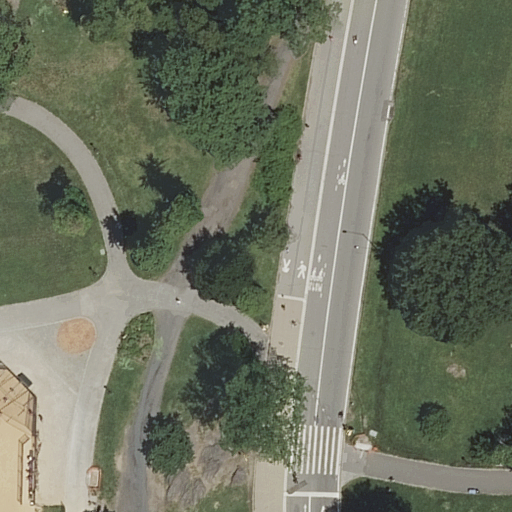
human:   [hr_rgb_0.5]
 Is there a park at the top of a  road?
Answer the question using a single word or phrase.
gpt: yes

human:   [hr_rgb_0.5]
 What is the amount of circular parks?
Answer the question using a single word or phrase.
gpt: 0

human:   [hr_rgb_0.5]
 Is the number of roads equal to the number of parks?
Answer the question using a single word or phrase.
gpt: no

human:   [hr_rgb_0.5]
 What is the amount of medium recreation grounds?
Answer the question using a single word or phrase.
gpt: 0

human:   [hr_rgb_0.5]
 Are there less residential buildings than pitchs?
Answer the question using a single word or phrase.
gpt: yes

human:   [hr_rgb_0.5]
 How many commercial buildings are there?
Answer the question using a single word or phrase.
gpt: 0

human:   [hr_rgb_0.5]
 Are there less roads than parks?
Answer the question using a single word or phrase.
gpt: no

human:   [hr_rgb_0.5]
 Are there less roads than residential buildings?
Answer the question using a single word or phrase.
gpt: no

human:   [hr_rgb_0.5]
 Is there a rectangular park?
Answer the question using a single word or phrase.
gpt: yes

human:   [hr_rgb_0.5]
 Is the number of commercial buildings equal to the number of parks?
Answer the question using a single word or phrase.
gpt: no

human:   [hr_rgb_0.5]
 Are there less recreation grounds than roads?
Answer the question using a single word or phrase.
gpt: yes

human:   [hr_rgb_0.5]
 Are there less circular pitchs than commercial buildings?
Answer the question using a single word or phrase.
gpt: no

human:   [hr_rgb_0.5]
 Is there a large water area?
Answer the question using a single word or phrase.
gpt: no

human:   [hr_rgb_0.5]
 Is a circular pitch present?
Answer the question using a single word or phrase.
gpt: no

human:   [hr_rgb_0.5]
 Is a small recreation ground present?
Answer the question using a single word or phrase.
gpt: no

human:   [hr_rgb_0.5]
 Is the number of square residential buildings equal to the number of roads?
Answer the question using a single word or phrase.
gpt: no

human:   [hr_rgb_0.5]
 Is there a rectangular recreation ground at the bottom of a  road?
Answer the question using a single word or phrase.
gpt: no

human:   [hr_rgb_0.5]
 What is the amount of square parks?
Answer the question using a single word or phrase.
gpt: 0

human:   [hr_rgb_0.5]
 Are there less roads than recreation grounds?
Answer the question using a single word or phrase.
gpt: no

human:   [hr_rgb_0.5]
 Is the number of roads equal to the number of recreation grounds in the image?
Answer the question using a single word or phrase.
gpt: no

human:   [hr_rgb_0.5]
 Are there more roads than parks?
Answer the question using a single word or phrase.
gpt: yes

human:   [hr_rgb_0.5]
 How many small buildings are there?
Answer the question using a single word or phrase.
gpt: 0

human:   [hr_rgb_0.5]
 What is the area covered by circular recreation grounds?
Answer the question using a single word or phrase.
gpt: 0m2

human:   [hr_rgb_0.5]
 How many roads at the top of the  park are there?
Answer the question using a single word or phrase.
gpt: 0

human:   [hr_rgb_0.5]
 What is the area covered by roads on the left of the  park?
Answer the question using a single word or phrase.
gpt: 0m2

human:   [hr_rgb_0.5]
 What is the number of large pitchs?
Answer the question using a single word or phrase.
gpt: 1

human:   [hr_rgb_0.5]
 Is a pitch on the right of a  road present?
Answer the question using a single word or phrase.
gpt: no

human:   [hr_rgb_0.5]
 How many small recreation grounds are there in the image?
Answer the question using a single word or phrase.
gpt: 0

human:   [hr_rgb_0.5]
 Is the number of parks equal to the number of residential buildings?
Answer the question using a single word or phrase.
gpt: no

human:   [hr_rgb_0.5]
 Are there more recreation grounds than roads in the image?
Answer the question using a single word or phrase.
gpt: no

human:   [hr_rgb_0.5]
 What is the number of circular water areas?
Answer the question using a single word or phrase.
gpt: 0

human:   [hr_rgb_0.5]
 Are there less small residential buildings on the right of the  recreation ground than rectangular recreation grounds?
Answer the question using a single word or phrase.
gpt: no

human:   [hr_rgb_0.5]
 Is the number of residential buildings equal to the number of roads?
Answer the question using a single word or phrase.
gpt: no

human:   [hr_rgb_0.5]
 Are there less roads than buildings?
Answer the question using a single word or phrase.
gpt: no

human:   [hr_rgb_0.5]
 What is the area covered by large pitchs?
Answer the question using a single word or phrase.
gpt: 1110m2

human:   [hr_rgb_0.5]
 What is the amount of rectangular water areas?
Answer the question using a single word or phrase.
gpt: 0